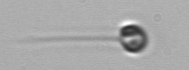
Label: flagellate